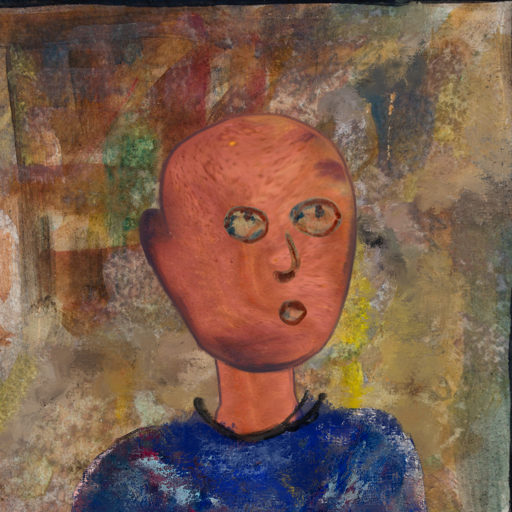
Background: Mosgoul, Head And Neck Side: Mother_And_Son_Mother, Face Side: Orphan, Bust: Irani, Hair Side: Blank, Head Accessory: Blank, Second Necklace: Blank, Necklace: Orphan, Baby: Blank